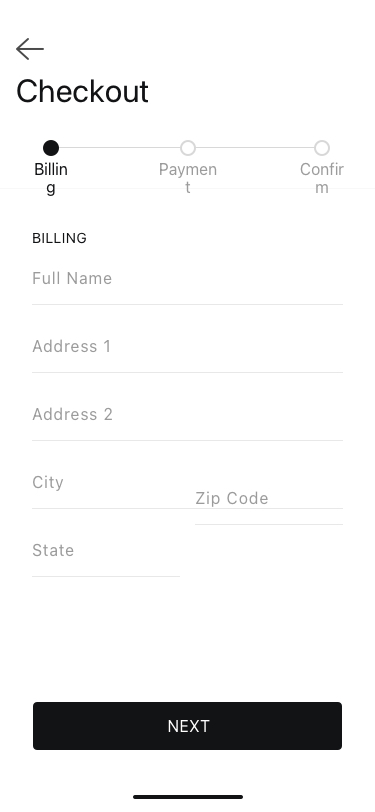
Text in this UI design:
Billing
Payment
Confirm
Checkout
Billing
Full Name
Address 1
Address 2
City
State
Zip Code
Next